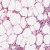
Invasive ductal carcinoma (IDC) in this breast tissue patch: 0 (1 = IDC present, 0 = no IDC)